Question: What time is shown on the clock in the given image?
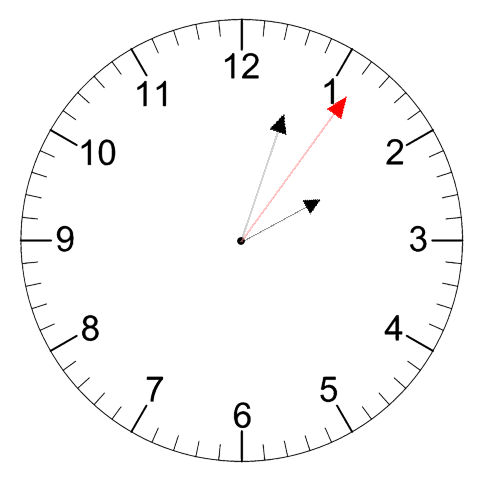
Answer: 02:03:06